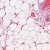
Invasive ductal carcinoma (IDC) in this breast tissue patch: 1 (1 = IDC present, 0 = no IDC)